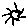
Label: sun